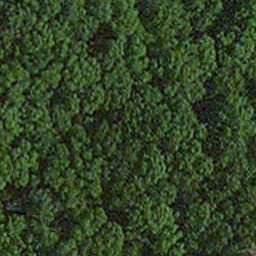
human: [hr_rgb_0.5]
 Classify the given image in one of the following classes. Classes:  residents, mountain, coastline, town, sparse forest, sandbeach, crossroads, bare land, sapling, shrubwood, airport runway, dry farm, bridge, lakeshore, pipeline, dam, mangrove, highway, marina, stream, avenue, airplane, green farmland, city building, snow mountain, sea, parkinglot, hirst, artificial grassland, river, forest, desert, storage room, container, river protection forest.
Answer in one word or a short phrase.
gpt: forest